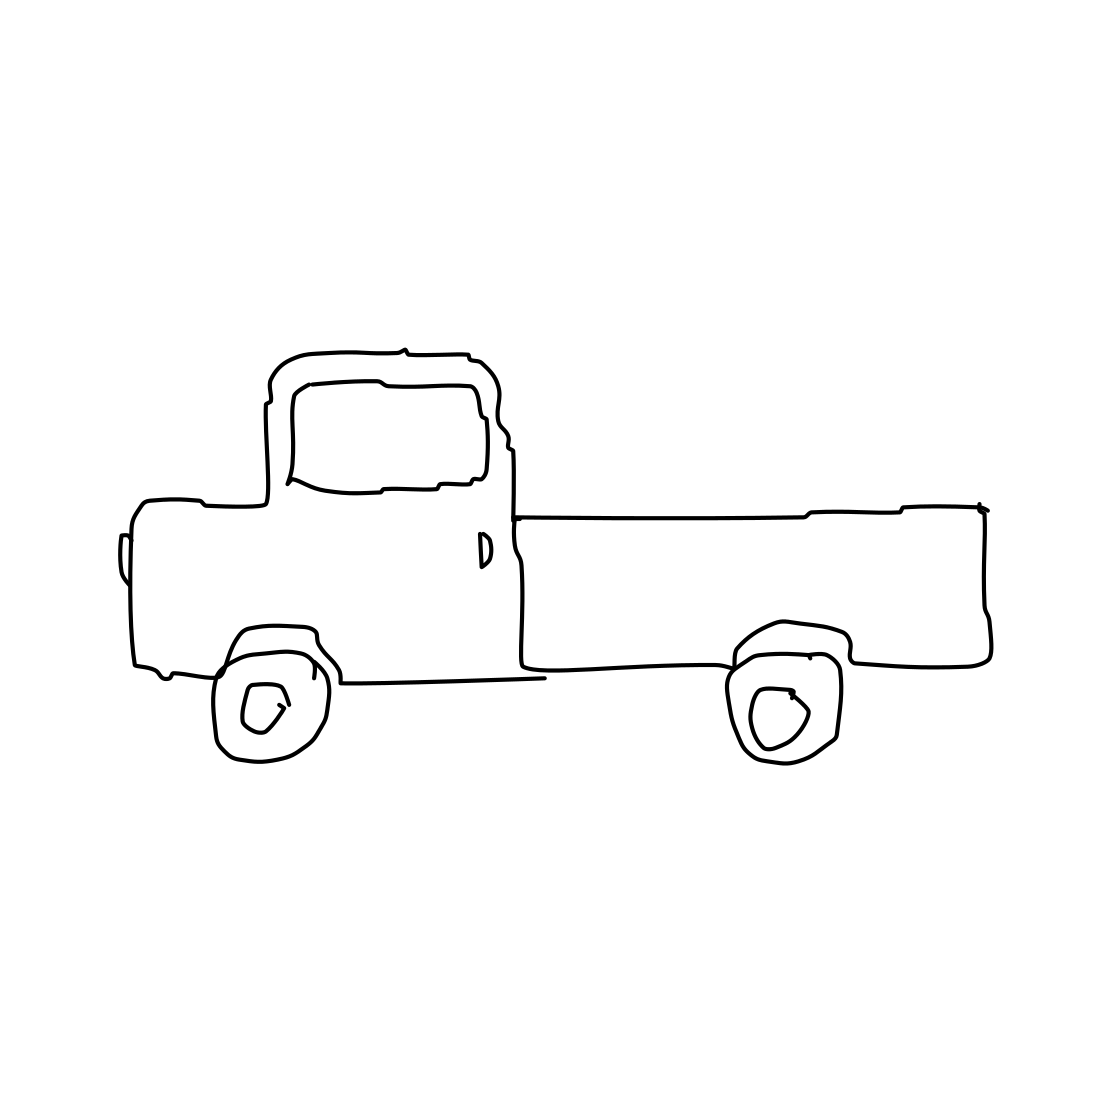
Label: pickup truck